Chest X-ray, PA view. Patient: 74 years old, sex M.
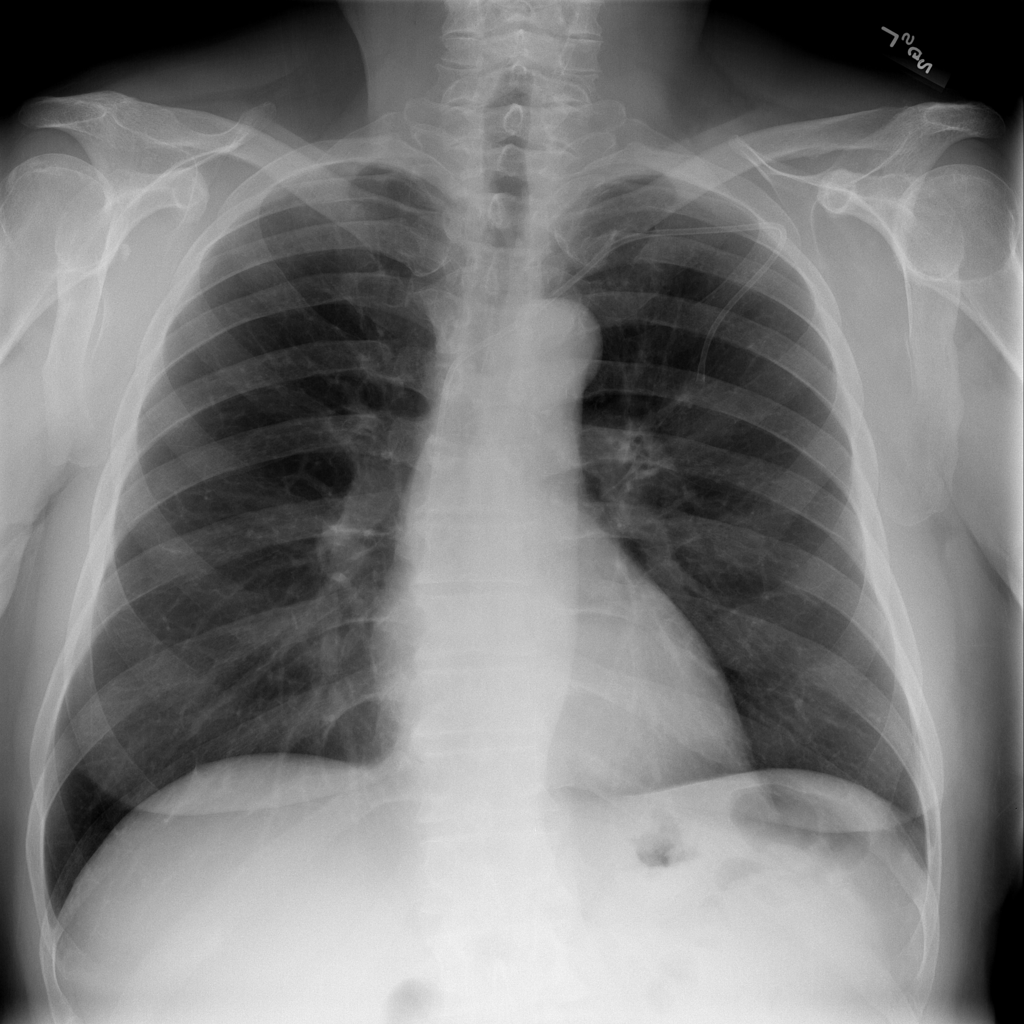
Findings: No Finding